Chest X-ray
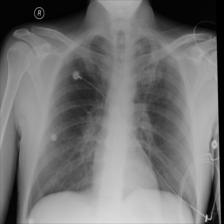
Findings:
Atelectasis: negative
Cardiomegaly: negative
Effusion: negative
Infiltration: negative
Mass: negative
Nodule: negative
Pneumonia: negative
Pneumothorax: negative
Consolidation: negative
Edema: negative
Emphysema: negative
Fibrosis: negative
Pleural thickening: negative
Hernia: negative